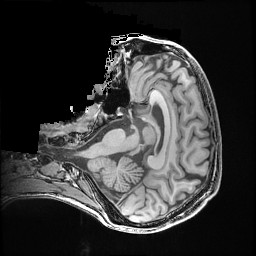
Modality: T1w
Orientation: axial
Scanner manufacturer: ge
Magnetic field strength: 3 T
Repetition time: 0.009184 s
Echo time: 0.00368 s